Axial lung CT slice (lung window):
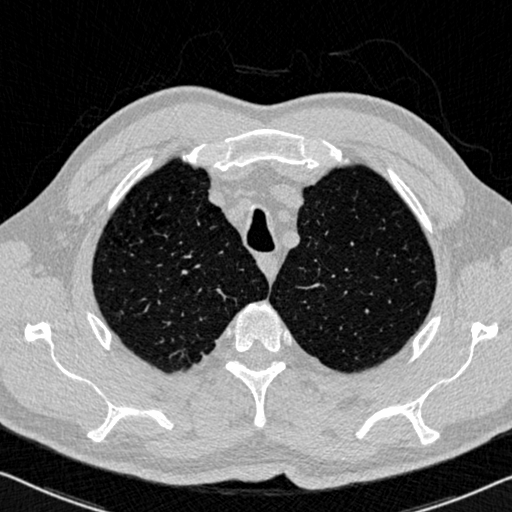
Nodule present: no